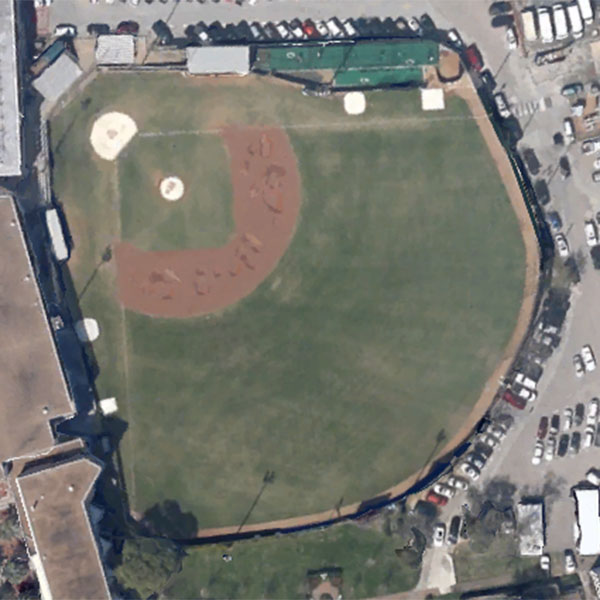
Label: BaseballField